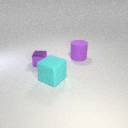
large cyan rubber cube to the right of small purple metal cube